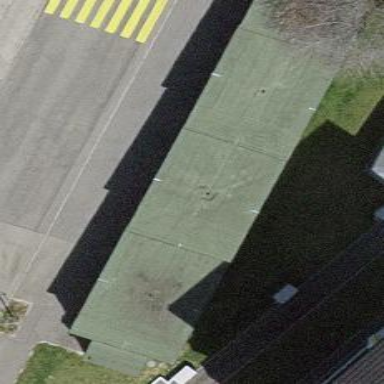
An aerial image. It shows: Group of garages.